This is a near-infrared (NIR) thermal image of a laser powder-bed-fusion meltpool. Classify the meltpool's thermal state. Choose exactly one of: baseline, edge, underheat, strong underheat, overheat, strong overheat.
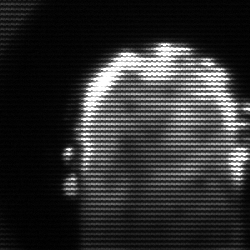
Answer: baseline